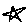
Label: star